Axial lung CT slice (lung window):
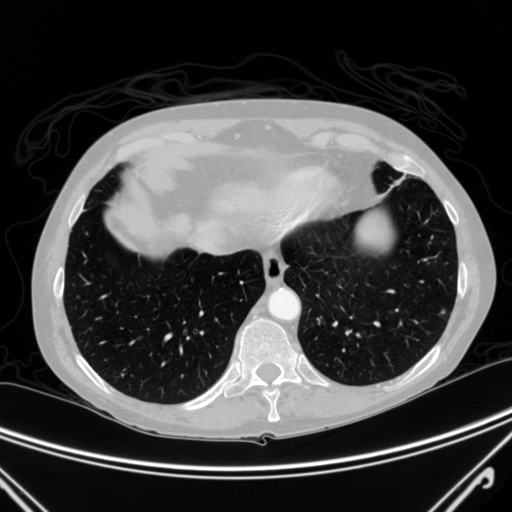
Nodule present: yes
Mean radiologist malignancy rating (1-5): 2.5